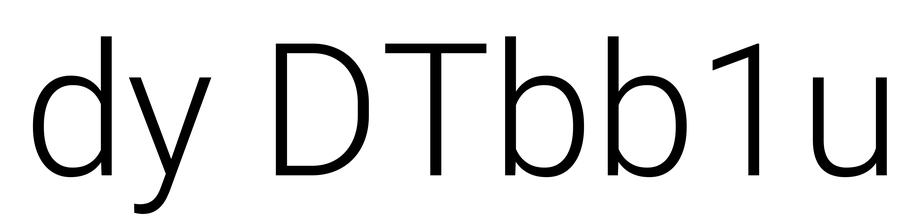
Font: Roboto_Light